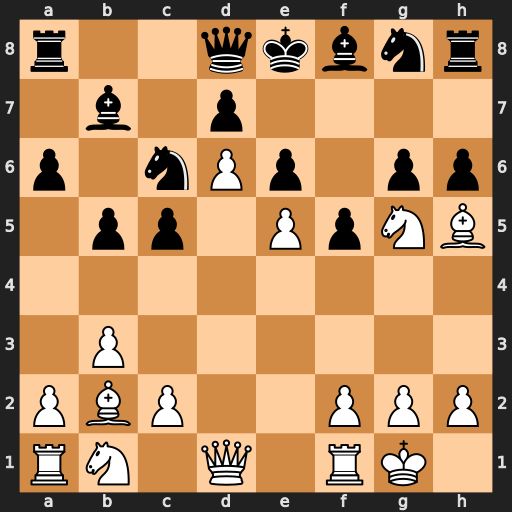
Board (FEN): r2qkbnr/1b1p4/p1nPp1pp/1pp1PpNB/8/1P6/PBP2PPP/RN1Q1RK1
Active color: w
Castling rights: kq
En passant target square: -
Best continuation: Bxg6#